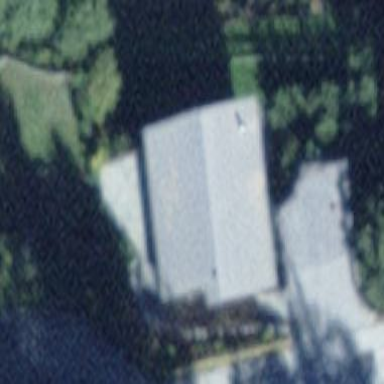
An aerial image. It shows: Simple and straightforward house.